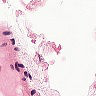
Metastatic tissue present: no